Question:
I need to get only one record for column value 1 while joining 'table1', Can some one please tell me is this achievable in Oracle?
Currently I have
'''
join (select * from table2 where column1='1') tab2result
on table1.column1 = tab2result.column1.
'''
While joining I need only the first record for distinct 'column1' values.
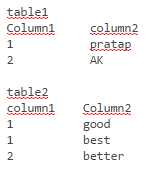
Answer: Basically,
'''
Select t1.column1
, t1.column2
, t2first.column2
From table t1
Join (
Select row_number() over (partition by t2.column1 order by t2.column2) AS rn
, t2.column1
, t2.column2
from table t2
) t2first on ( t2first.column1 = t1.column1 )
where t2first.rn = 1
;
'''